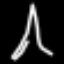
Label: The Eiffel Tower